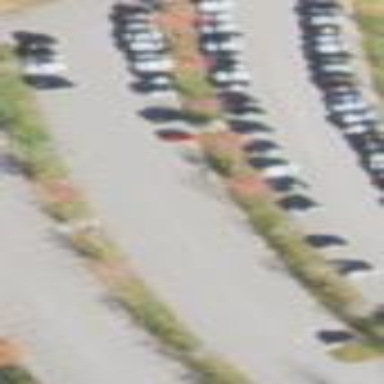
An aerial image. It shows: Parking area.